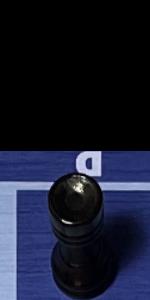
Label: Rook_Black